Field crop: tomato
Growth stage: 2
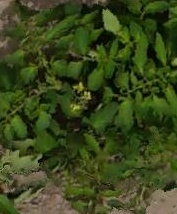
Species: tomato